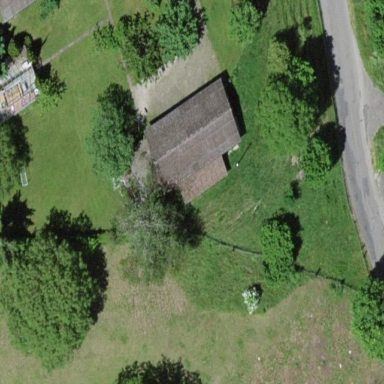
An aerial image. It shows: Barn.